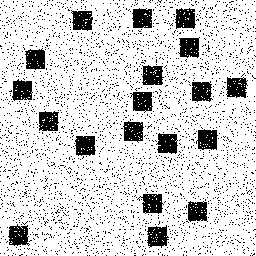
Squares: 19
Triangles: 0
Stars: 0
Total shapes: 19